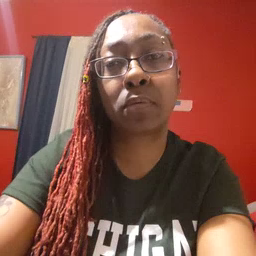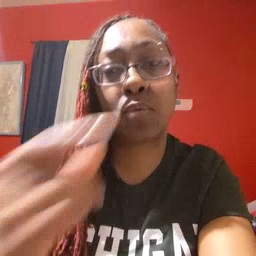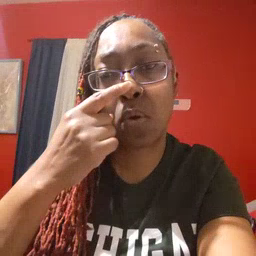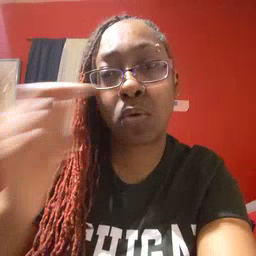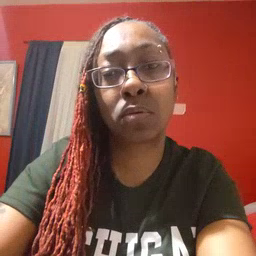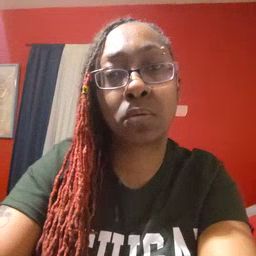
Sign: nose